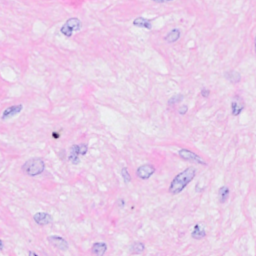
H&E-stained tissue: Breast